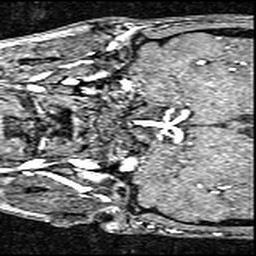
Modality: angio
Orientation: coronal
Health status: ill
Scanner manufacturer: siemens
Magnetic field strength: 3 T
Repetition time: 0.023 s
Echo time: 0.00418 s